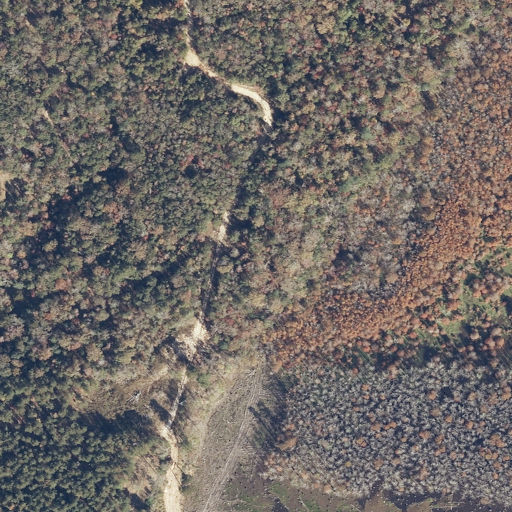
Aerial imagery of cliff(s) in Alabama named Thirty Seven Mile Bluff containing woody wetlands, mixed forest, and herbaceous wetlands